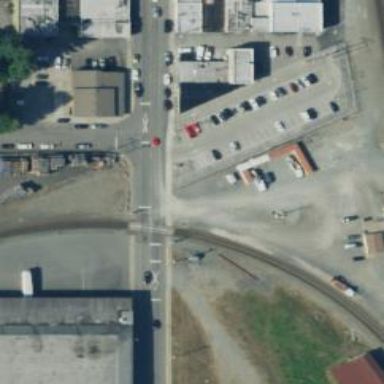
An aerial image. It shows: Crossing for the railway.